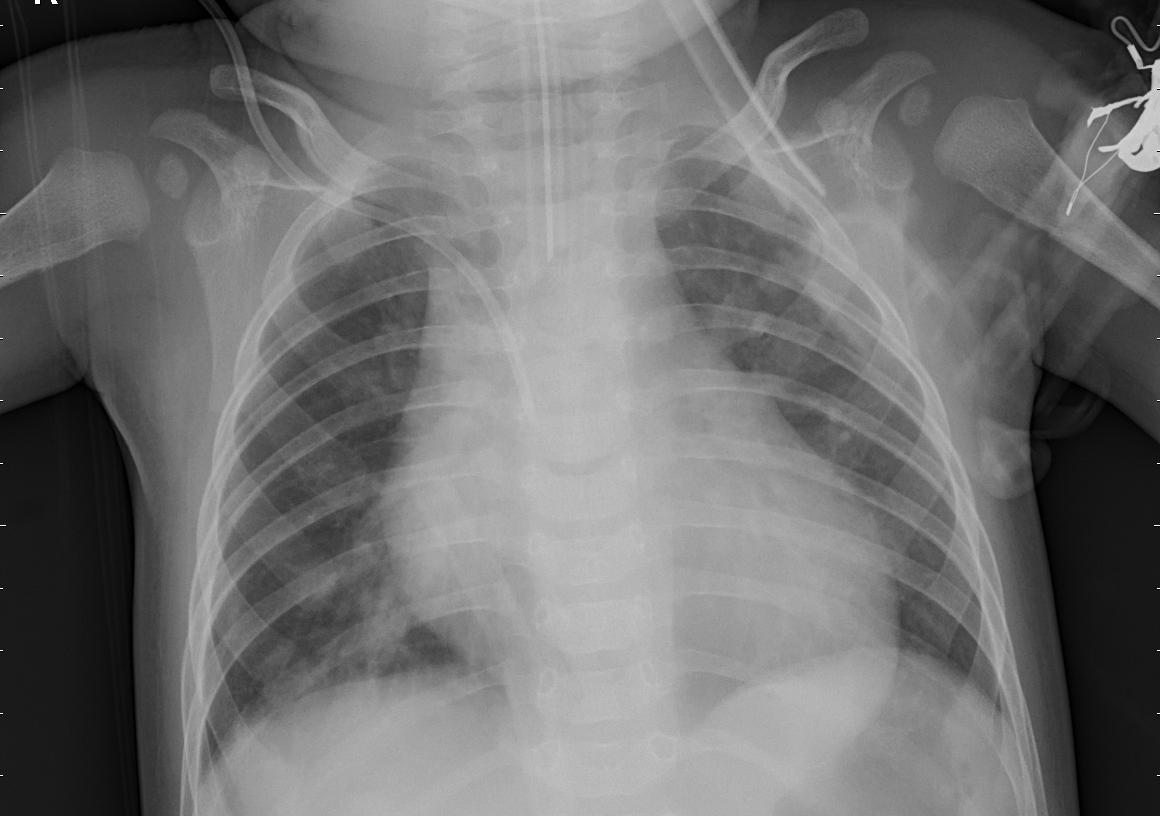
Diagnosis: PNEUMONIA